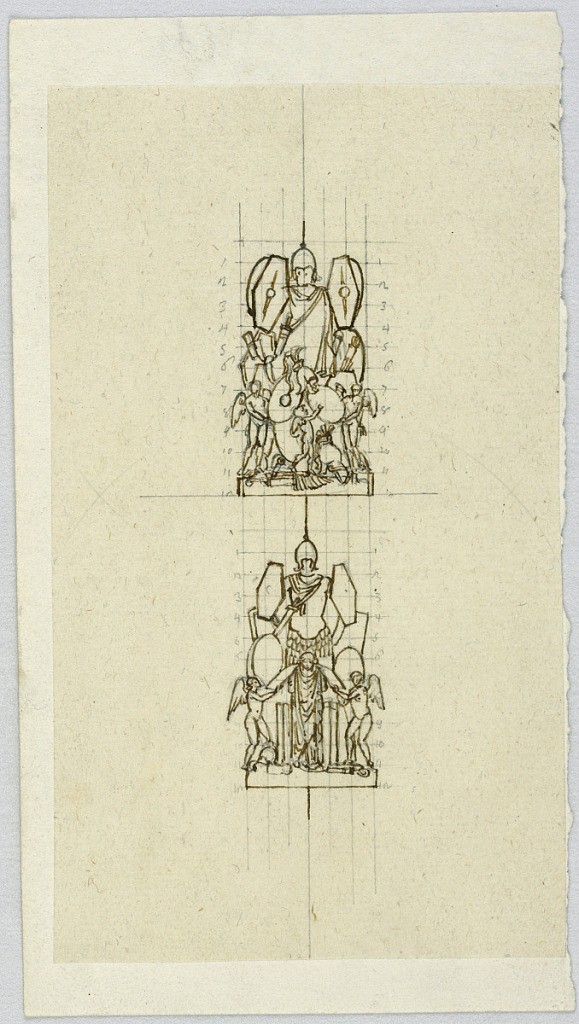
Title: Two Designs for Trophies
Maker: Pietro Belli, Italian, 1780–1828
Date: early 19th century
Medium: Pen and ink, graphite on paper
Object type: Drawing
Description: Vertical rectangle. Two designs for trophies. Below are the bases. In the center are panoplies. Upper design: two genii hold two of the shields, a putto points at one of them. Lower design: below in the center stands a captive, flanked by two genii holding sheets. Both designs are squared, the squares being laterally numbered up to 12.